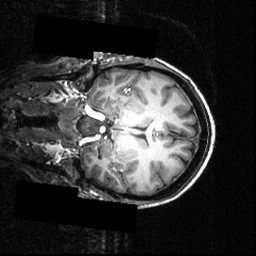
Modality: T1w
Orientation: coronal
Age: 25
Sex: female
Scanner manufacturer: siemens
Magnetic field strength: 3.951 T
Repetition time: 1.5 s
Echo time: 0.00335 s